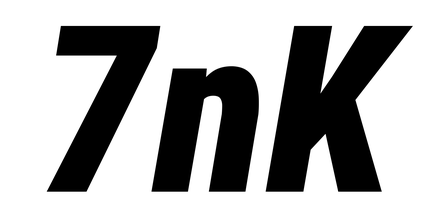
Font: Roboto-Italic_Condensed_Black_Italic